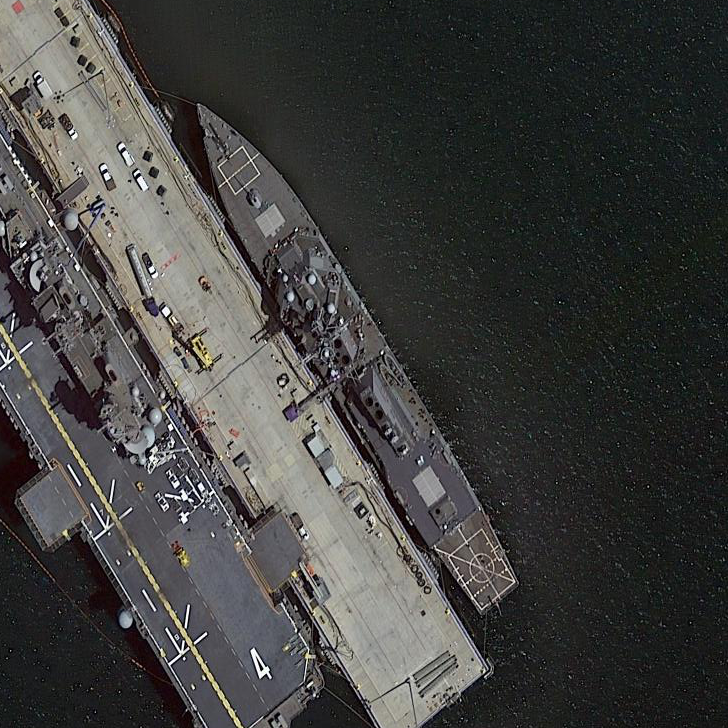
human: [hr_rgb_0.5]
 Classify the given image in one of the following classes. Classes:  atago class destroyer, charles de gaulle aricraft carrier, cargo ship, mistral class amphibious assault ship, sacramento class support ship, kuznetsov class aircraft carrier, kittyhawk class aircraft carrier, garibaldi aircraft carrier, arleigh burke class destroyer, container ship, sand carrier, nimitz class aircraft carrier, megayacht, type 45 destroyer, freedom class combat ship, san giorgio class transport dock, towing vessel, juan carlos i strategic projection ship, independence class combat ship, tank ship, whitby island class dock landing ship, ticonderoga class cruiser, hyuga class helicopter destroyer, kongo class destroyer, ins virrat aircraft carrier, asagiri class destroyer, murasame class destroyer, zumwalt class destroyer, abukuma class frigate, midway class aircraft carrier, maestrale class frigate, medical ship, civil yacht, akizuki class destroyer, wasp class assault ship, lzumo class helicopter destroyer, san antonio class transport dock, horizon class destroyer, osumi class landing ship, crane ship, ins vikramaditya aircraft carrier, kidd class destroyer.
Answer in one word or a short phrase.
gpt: Arleigh Burke class destroyer